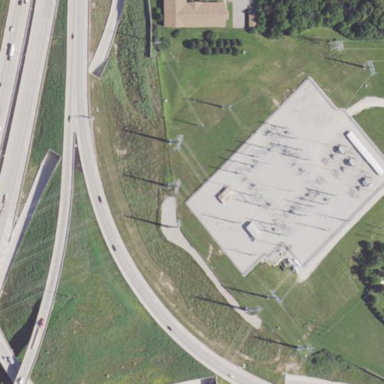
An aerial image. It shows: Power substation.